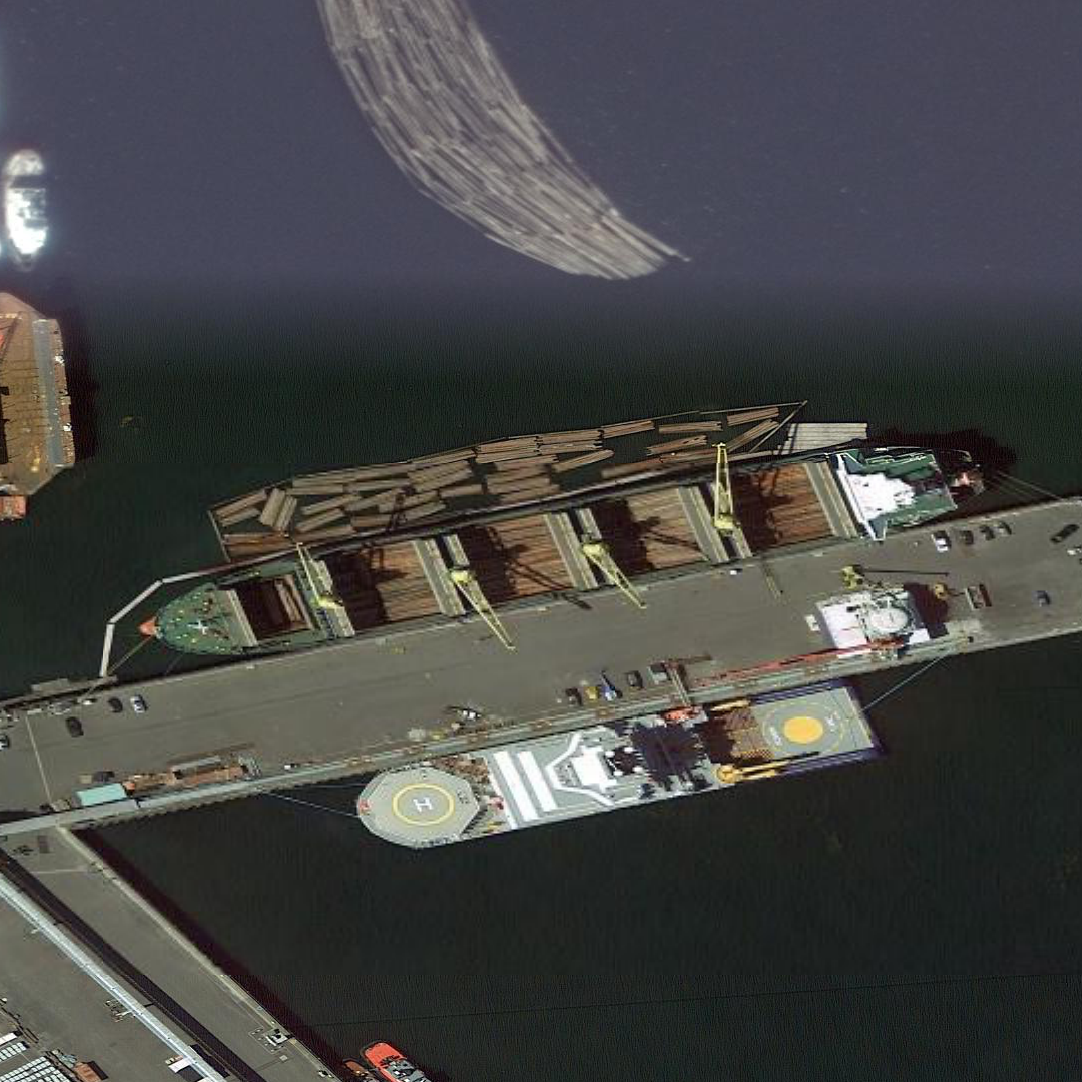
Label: civil